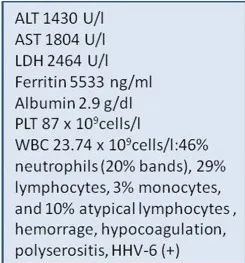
Timeline diagram of the disease course. ALT, alanine aminotransferase; AST, aspartate aminotransferase; CRP,. Reactive protein, CS, corticosteroids.
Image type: chart (chart)